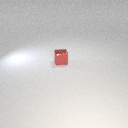
small red metal cube